Question: I'm struggling to understand how can I represent following code by UML Sequence diagram:
What I already have:

Java code:
'''
public static Connection getDbConnection() throws SQLException{
if (instanceOfDbConnect == null) {
instanceOfDbConnect = new DbConnection();
System.out.println(" Connection - - - - - - - - Trying to create DBConnection.");
}
try {
return DriverManager.getConnection(URL,user,password);
} catch (SQLException e) {
throw e;
}
}
'''
How can I deal with this throwing SQLException if it's done in this way? It's seems to me that I should get a return message (throw e) from SQLException to DbConnection. But what is the sender message from DbConnection to SQLException?
Thank you very much for all your help!
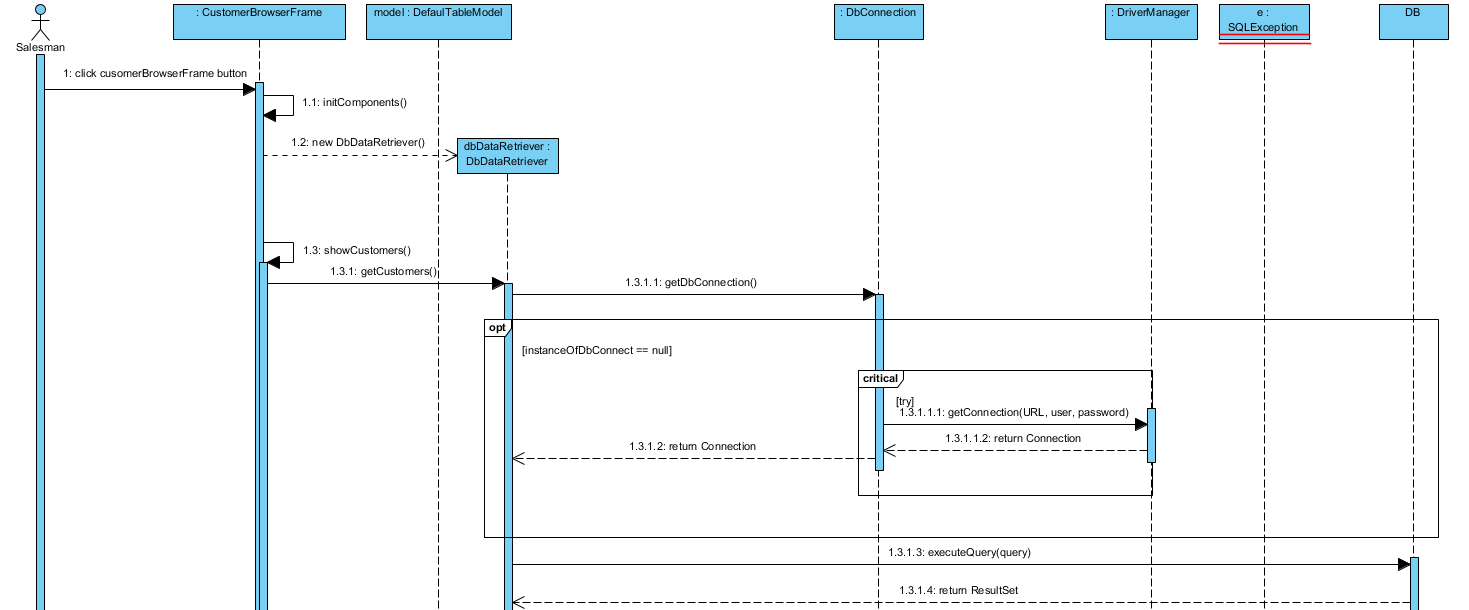
Answer: As commented UML is not the best when it comes to . Your eight lines of code (not counting the single closing bracket lines) are very clear. An attempt to draw that as SD could look like
<URL>
Would that help in documenting? Well, it depends. You have to deal with lots of graphical elements and depending on the tool you spend a lot of time arranging arrows frames and life lines. That might turn out being a PITA. And it's even not clearer than this little code example.
Now consider this example:
<URL>
Here the behavior is stored in the notes of the messages (using Enterprise Architect). Instead one could use a note element and place it on the diagram.
So what ever route you go: it's all about communication. Use what ever is best to communicate the idea. SDs are great when you want to show a complex collaborations where many objects are involved. But at a certain level are just the best to transport the message.